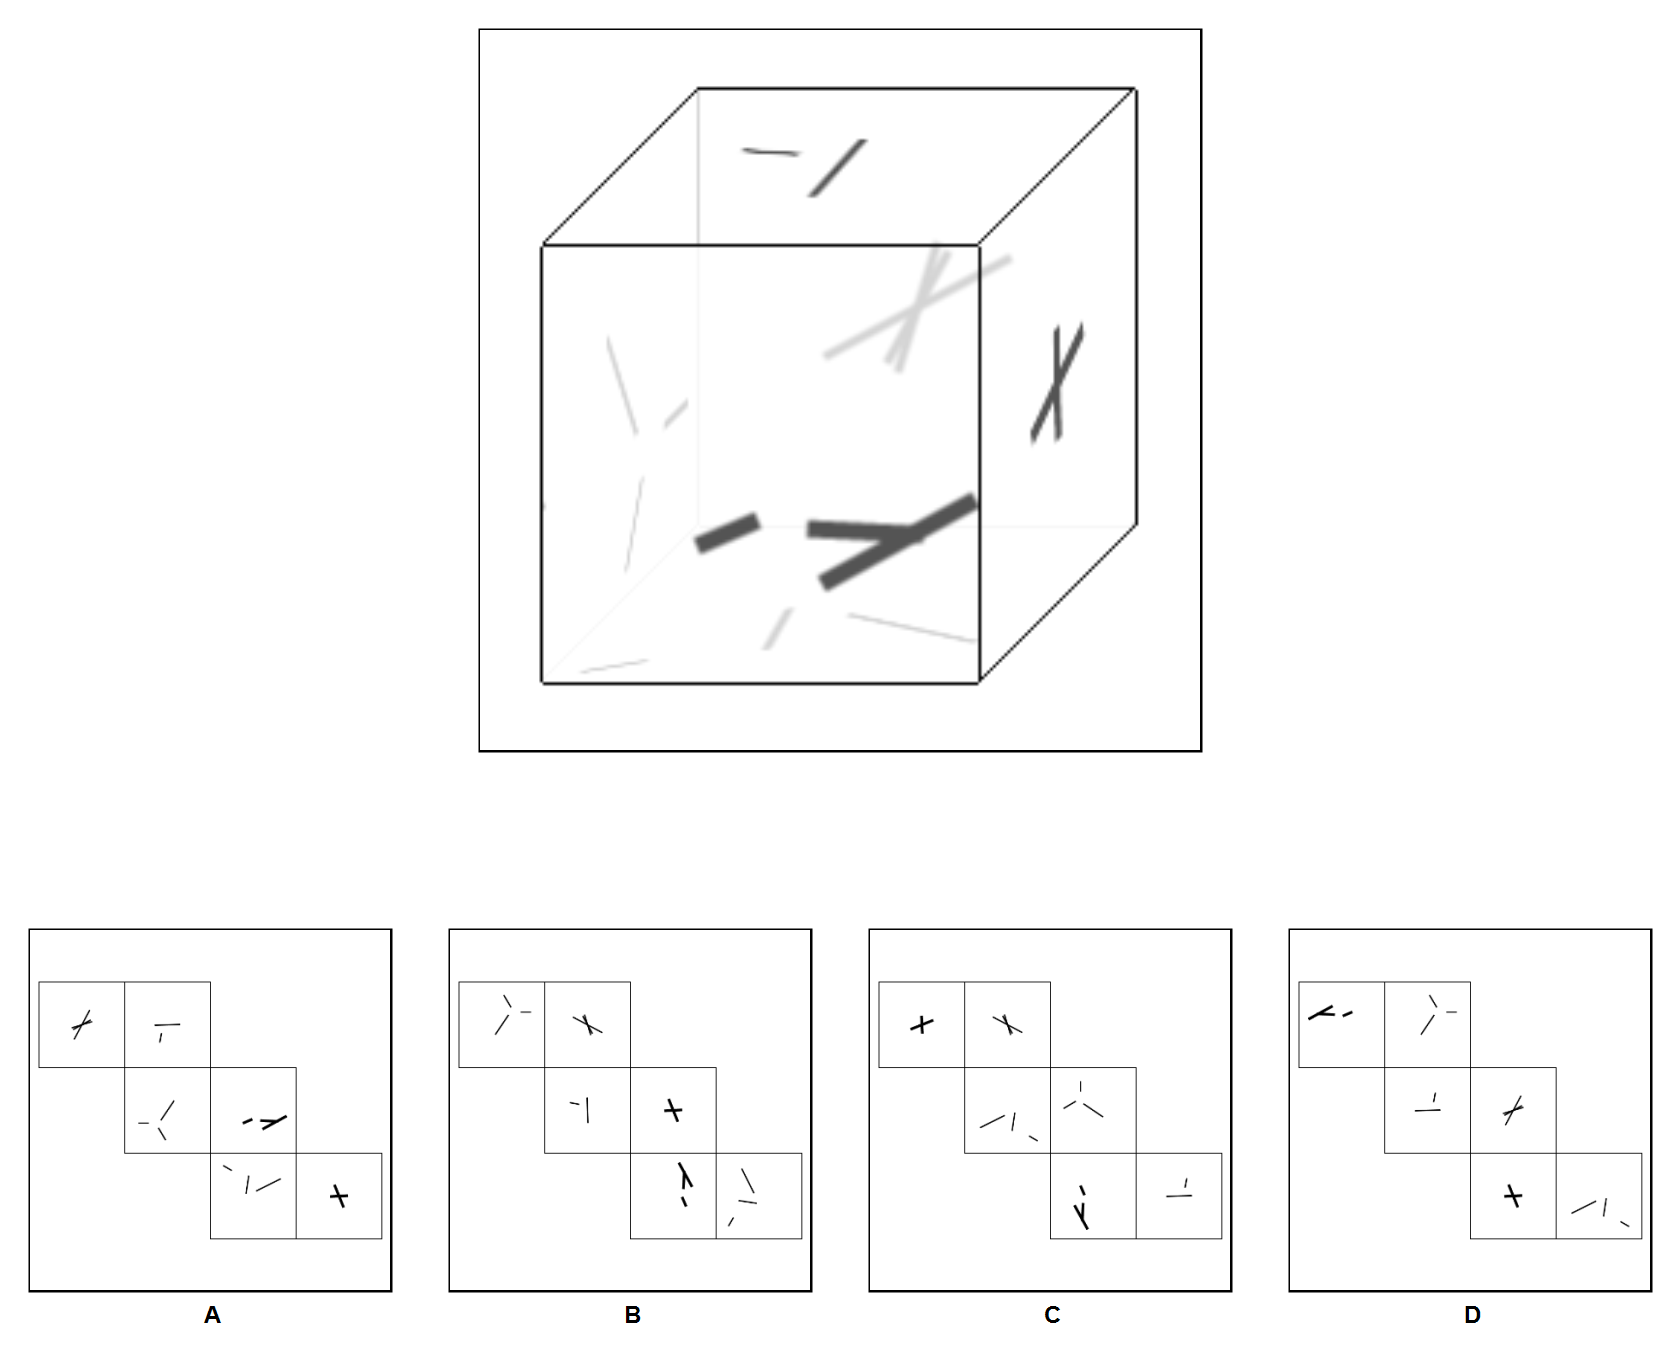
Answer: B